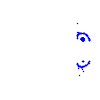
Particle: pion